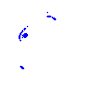
Particle: electron